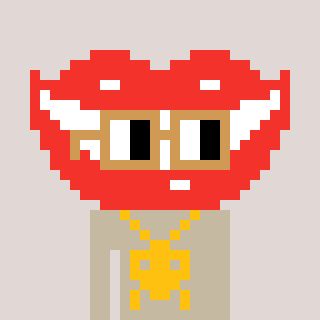
a pixel art character with square brown glasses, a smile-shaped head and a bege-colored body on a warm background